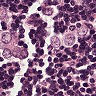
Metastatic tissue present: yes